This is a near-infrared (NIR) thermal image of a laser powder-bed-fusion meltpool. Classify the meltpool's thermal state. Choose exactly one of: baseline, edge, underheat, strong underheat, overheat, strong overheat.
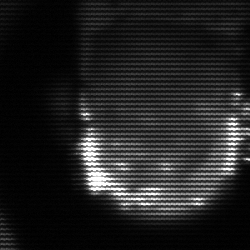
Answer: baseline